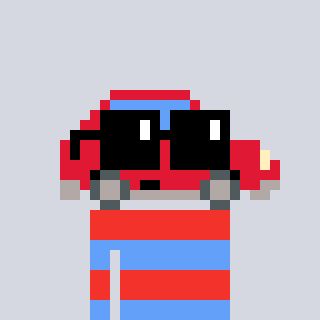
a pixel art character with square black sunglasses, a car-shaped head and a blue-colored body on a cool background